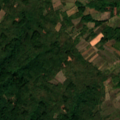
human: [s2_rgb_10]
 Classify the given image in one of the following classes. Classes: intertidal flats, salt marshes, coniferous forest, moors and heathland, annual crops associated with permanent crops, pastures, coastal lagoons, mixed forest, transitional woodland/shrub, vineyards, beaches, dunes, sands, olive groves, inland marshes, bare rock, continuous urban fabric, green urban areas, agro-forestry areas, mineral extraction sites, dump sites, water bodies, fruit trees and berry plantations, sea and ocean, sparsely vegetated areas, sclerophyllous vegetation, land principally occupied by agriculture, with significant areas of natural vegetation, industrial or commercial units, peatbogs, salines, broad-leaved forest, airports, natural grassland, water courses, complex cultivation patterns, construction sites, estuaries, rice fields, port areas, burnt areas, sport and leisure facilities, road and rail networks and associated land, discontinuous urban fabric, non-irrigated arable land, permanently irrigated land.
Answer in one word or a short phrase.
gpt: complex cultivation patterns, land principally occupied by agriculture, with significant areas of natural vegetation, broad-leaved forest, transitional woodland/shrub